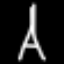
Label: The Eiffel Tower